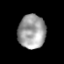
Tissue: prostate
Cell type: T cells
Senescence score: 0.3317
Nuclear area (px): 912
Mean DAPI intensity: 158.51